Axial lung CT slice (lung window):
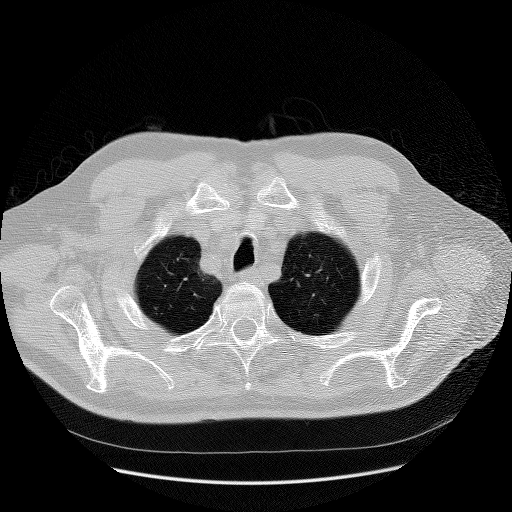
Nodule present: no